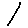
Label: star